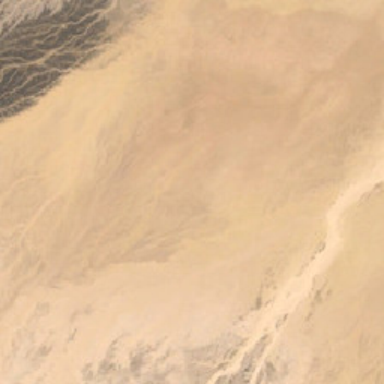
There is nothing in the desert .